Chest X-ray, PA view. Patient: 33 years old, sex M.
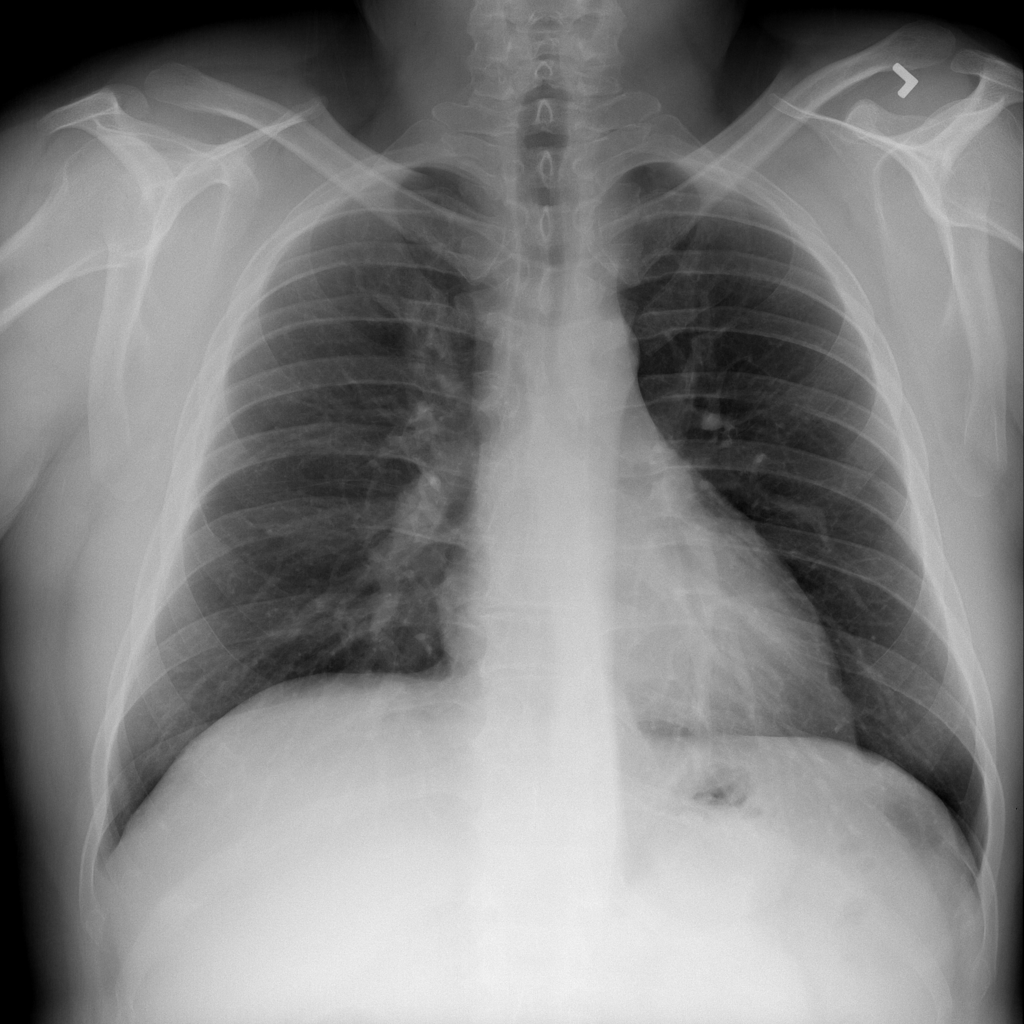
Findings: No Finding